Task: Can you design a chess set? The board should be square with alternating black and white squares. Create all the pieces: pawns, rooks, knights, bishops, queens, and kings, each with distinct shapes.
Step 1410:
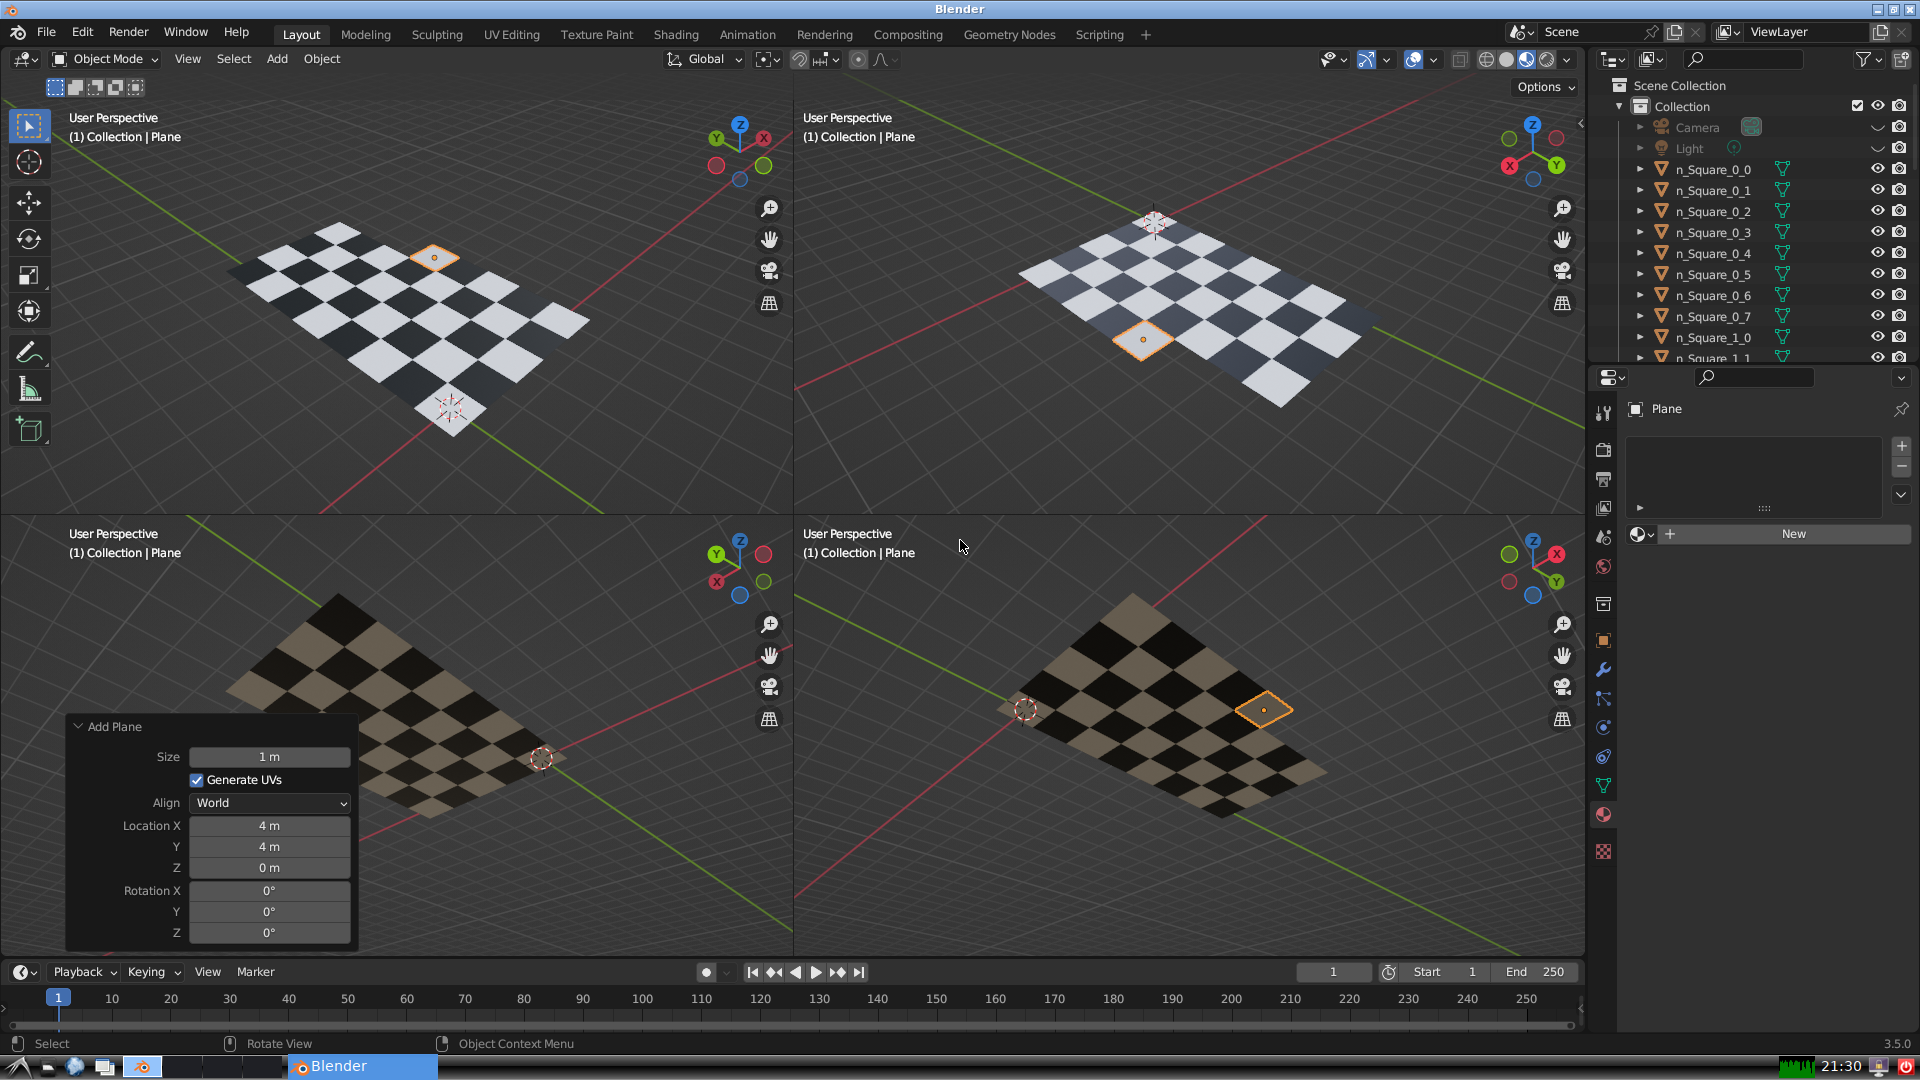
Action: {"mouse_move": [1608, 631]}